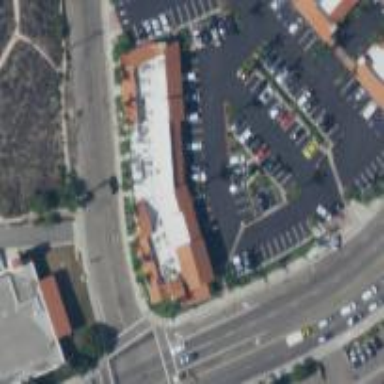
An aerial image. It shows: Veterinary facility.